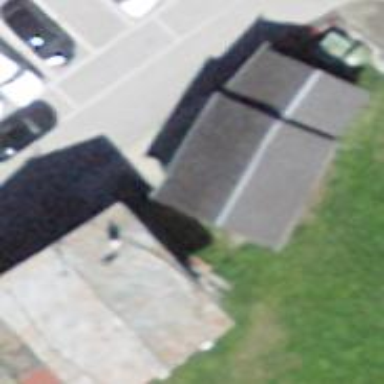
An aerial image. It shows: Garage building with garage boxes for parking.